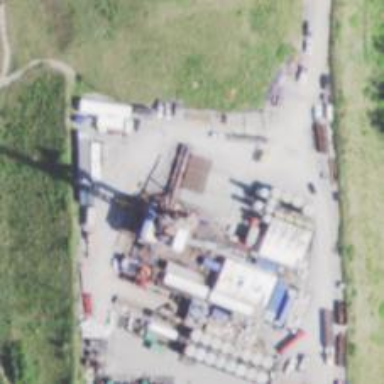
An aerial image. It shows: Petroleum well.